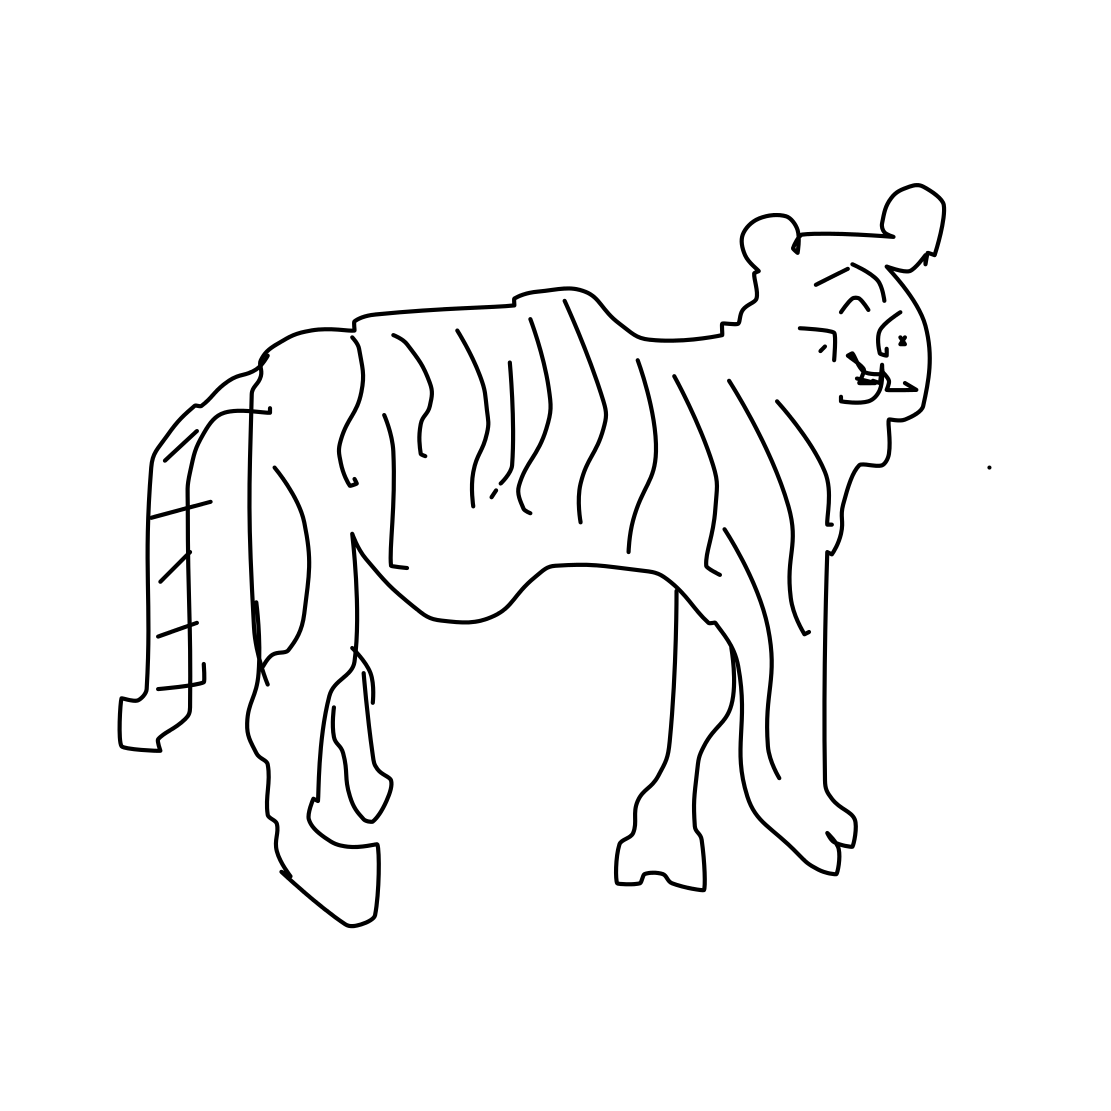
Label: tiger